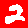
Digit: 2